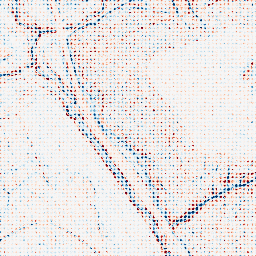
Category: edge_preserving
Decomposition family: bilateral
Decomposition parameters: d: 5
sigma_color: 75
sigma_space: 50
Upsampling method: sinc_hamming
Upsampling parameters: scale: 8
kernel_size: 4
Upsampling scale: 8